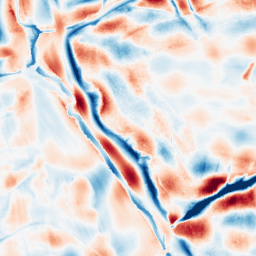
Category: wavelet
Decomposition family: wavelet_dwt
Decomposition parameters: wavelet: db8
level: 5
Upsampling method: sinc_hamming
Upsampling parameters: scale: 2
kernel_size: 16
Upsampling scale: 2